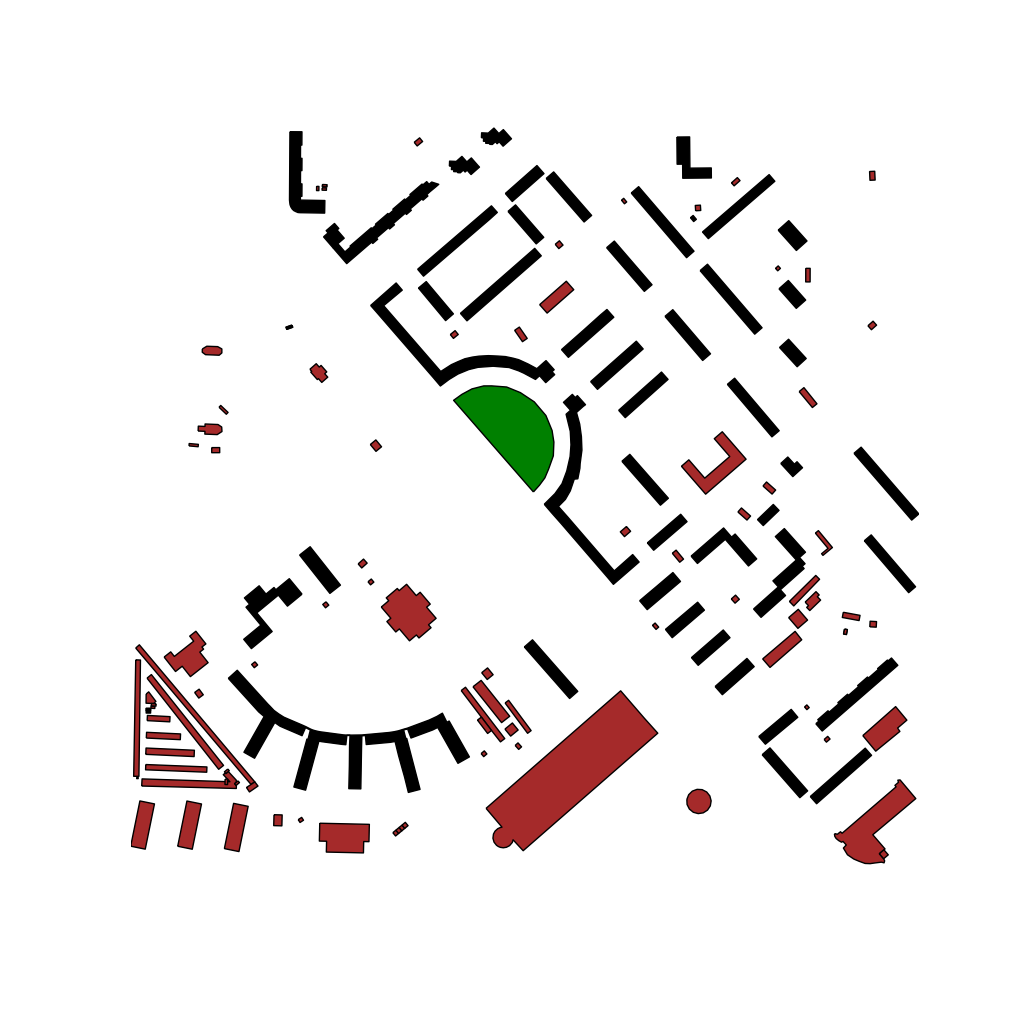
Tags: overhead vector_map, business, recreation, residential, special, modern, soviet, high_rise, individual_rise, low_rise, medium_rise, density_1, Building, Facility, Park, 1.0 km²